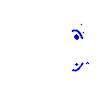
Particle: electron